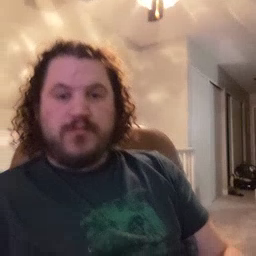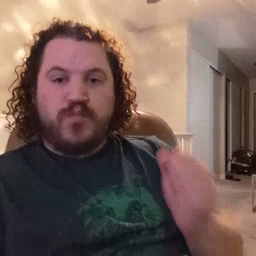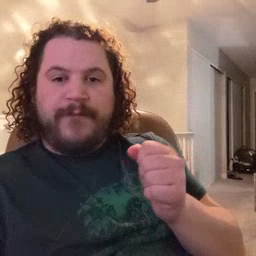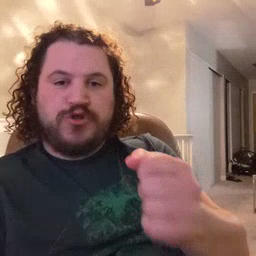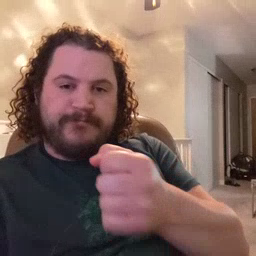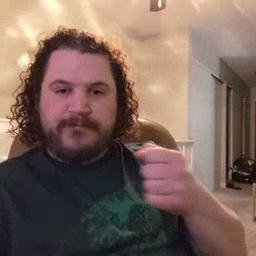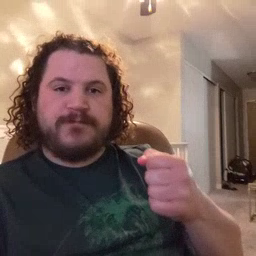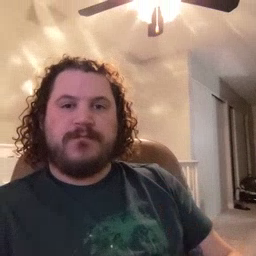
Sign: refrigerator